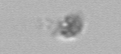
Label: detritus